Field crop: maize
Growth stage: 2
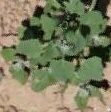
Species: chenopodium